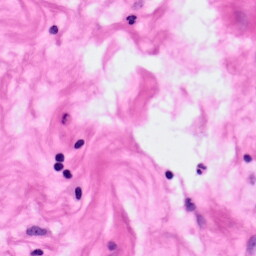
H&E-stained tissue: Pancreatic